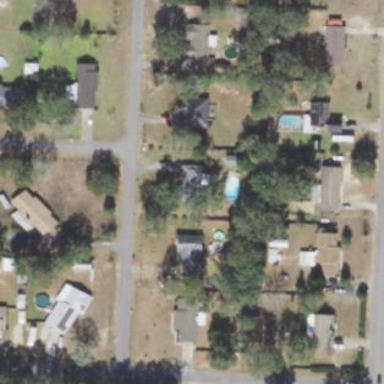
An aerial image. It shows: This residential area consists of single-family homes.